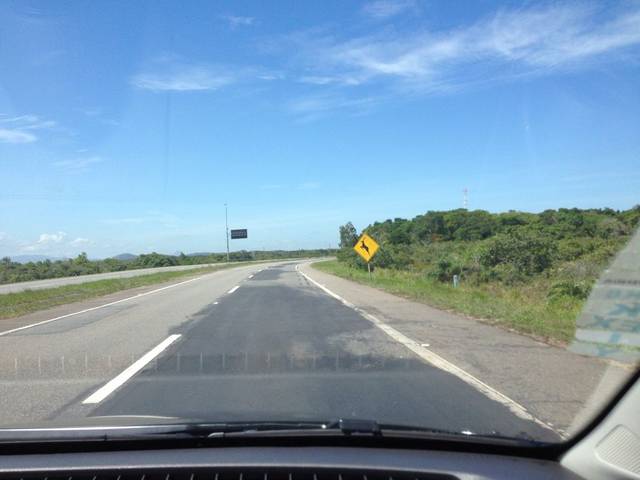
Region: Brazil
Coordinates: -20.59, -40.425